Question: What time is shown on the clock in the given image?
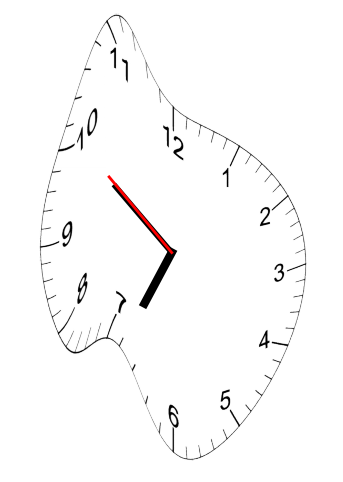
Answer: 06:50:51